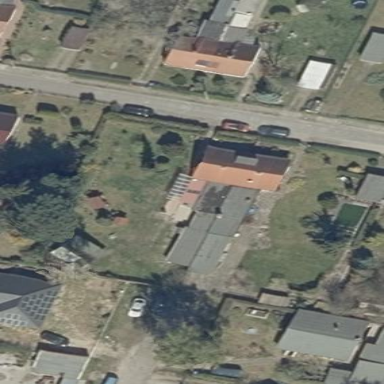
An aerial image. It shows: Semi-detached house.